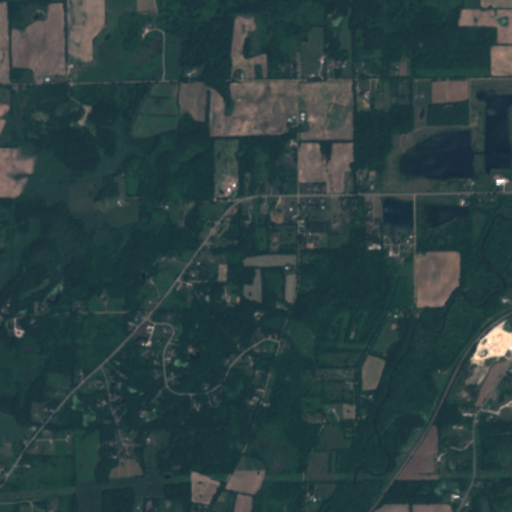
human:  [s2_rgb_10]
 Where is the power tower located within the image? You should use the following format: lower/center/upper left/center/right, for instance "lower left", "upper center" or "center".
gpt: The power tower is located in the lower of the image.
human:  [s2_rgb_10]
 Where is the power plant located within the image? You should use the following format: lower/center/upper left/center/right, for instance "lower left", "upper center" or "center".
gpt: There is no power plant in the image.